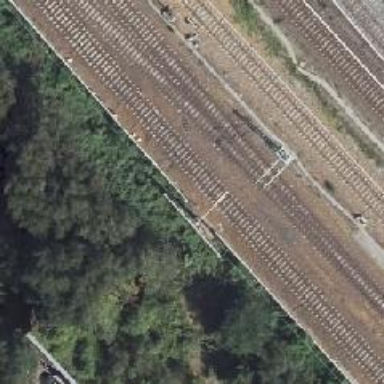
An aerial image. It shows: Railway signal.